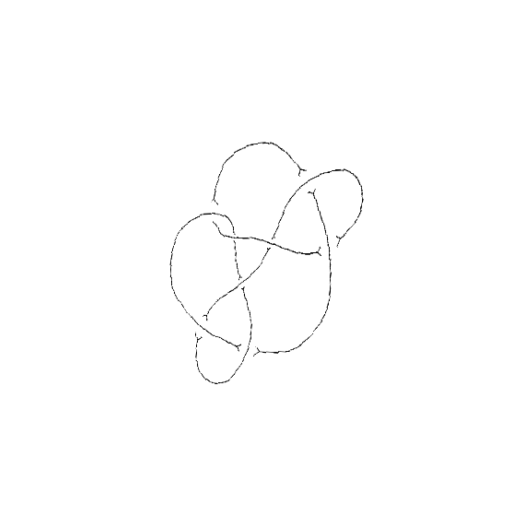
Crossing number: 8